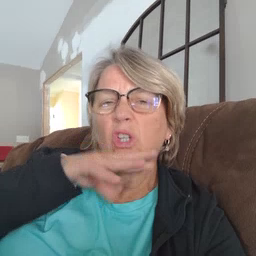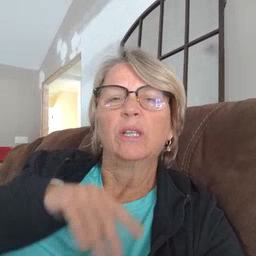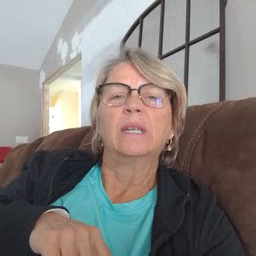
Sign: dirty